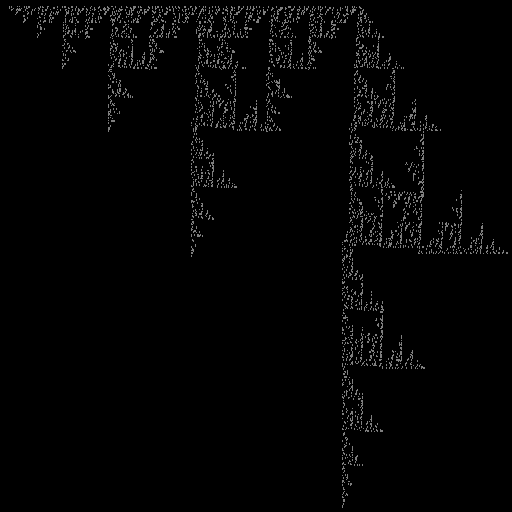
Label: binary